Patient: sex F, age 31
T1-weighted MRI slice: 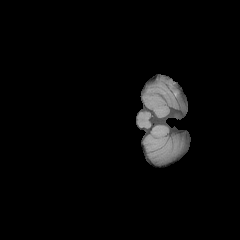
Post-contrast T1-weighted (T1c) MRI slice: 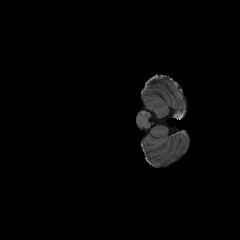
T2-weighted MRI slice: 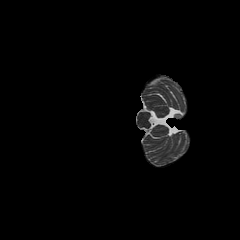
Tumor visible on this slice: no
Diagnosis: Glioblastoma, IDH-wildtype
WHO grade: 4